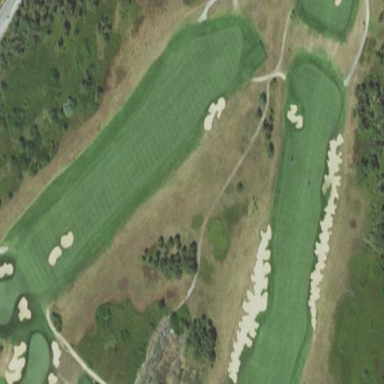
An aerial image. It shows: Grassy area designated for leisure. It is golf pitch with fairways.